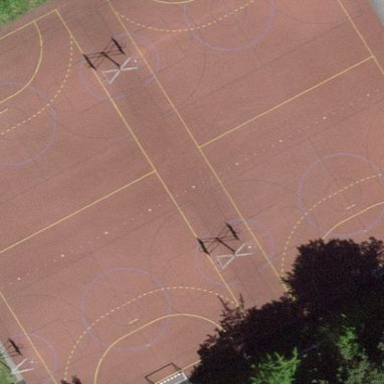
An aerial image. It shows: Tartan basketball court located on pitch designated for leisure land.